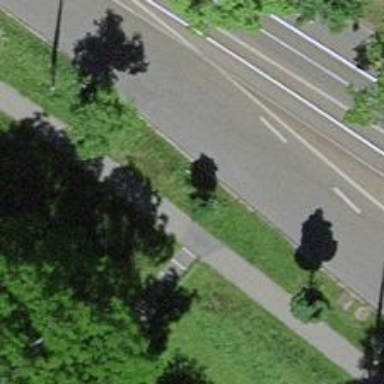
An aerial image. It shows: Avenue of trees.